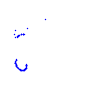
Particle: kaon